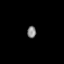
Tissue: prostate
Cell type: B cells
Senescence score: 0.7815
Nuclear area (px): 103
Mean DAPI intensity: 134.796